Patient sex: M
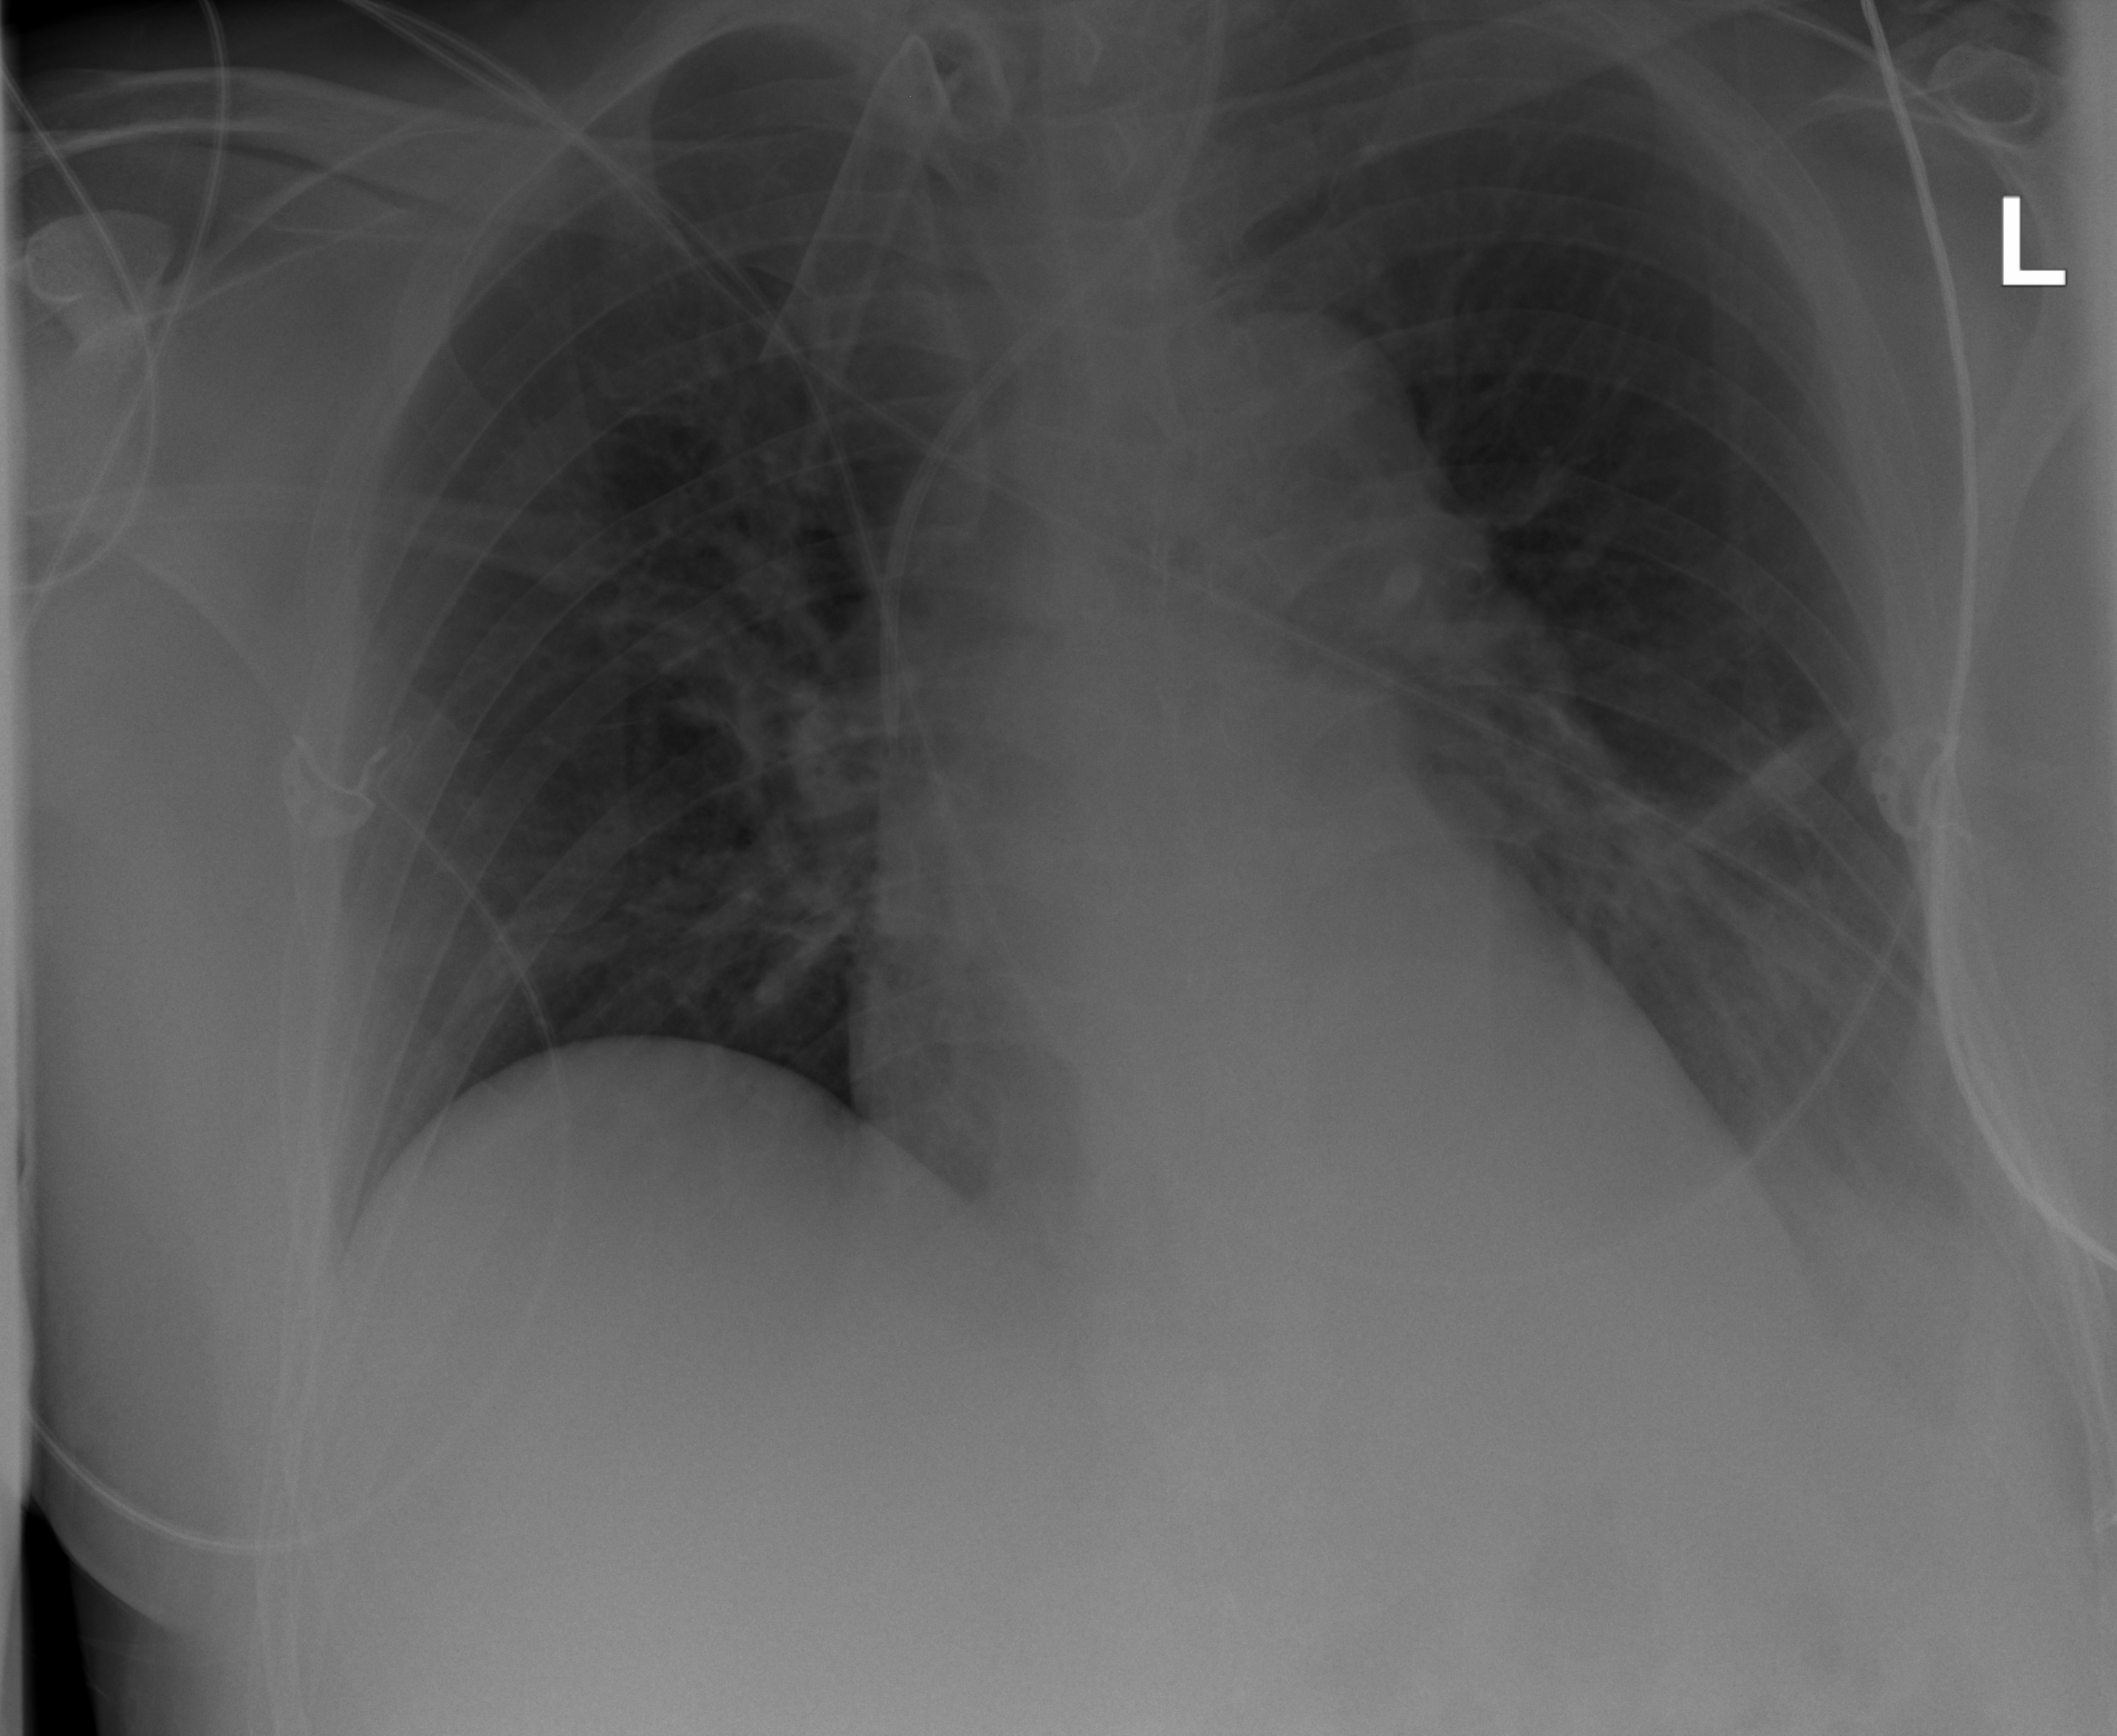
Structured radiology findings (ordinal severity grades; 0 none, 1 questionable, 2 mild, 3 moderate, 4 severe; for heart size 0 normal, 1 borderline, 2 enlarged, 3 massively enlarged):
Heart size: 1
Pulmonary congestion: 2
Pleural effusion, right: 0
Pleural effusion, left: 2
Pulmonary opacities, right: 0
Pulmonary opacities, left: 0
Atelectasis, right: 0
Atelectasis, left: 2